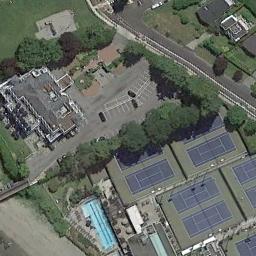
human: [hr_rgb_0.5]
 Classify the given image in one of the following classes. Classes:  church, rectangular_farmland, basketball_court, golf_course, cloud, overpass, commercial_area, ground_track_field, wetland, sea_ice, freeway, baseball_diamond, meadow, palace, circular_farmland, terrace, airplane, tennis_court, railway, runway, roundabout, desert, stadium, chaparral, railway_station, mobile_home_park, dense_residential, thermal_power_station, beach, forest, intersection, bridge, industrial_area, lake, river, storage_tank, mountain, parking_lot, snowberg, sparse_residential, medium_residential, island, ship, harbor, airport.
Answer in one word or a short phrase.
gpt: tennis_court